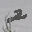
Label: 2